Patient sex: M
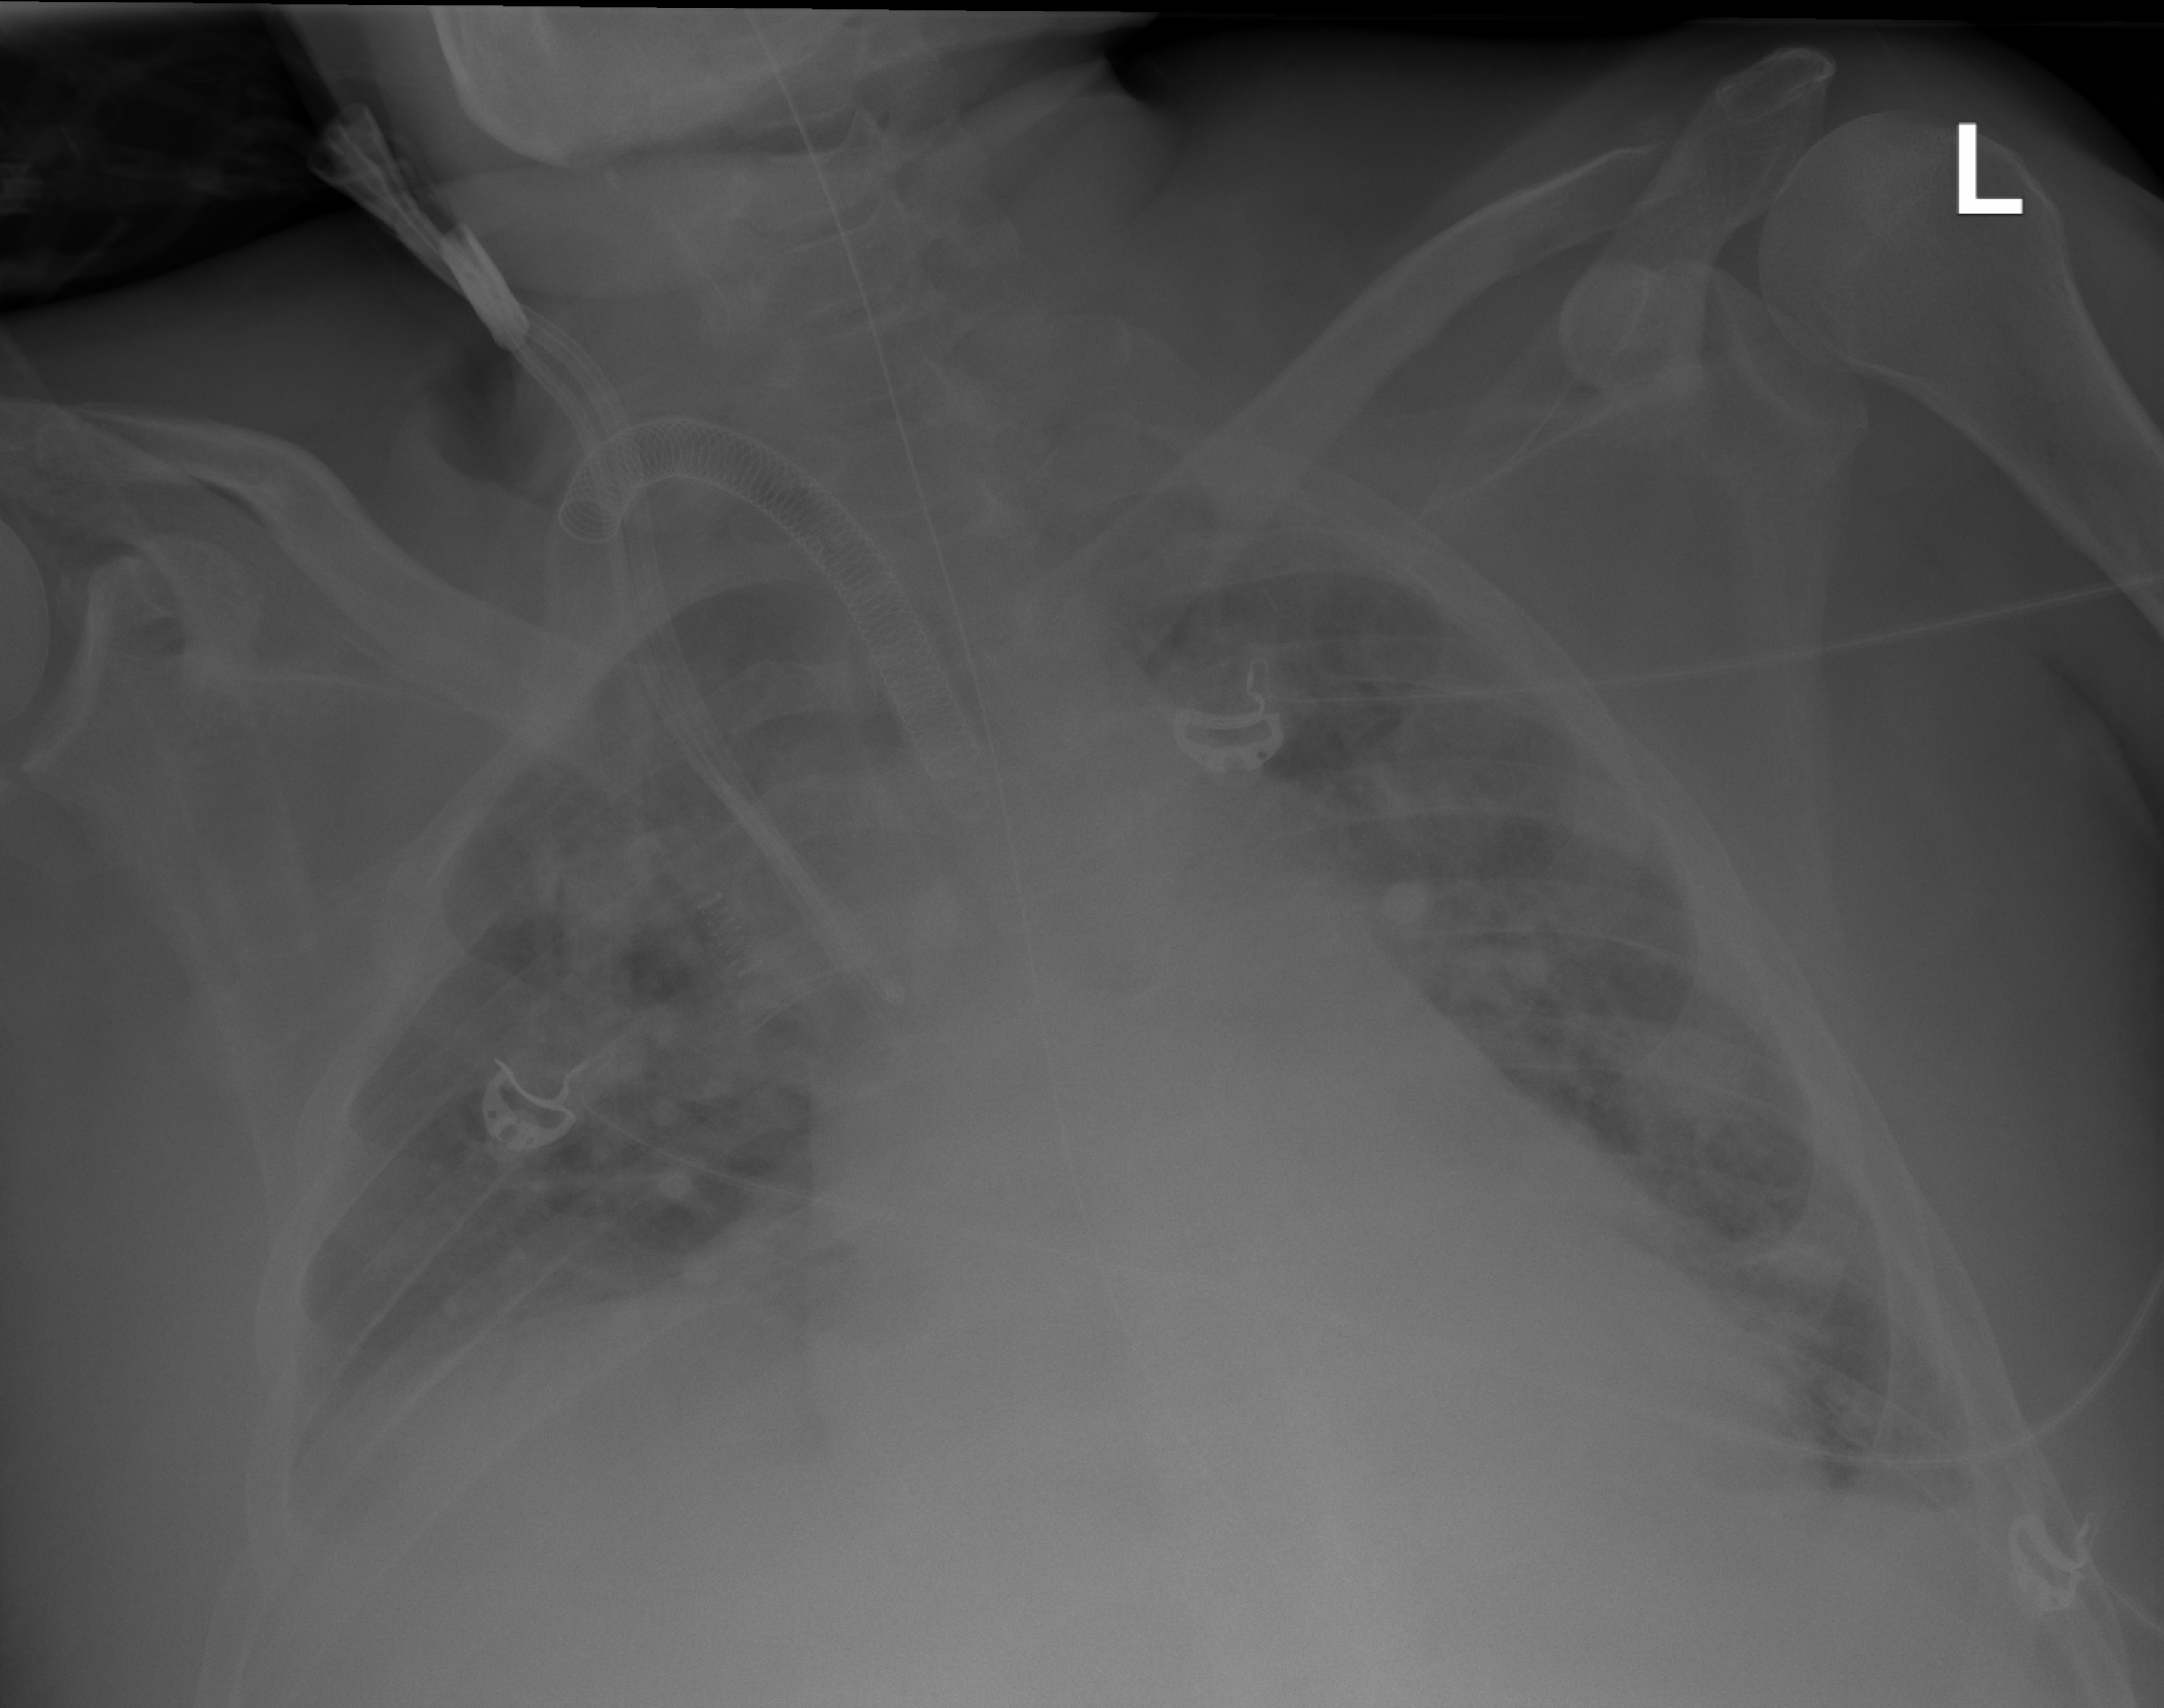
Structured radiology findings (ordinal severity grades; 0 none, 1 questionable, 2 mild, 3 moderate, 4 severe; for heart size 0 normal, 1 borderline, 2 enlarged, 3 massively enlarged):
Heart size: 2
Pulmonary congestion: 2
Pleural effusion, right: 2
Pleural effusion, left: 2
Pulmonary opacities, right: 3
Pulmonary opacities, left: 3
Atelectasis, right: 2
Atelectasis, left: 2